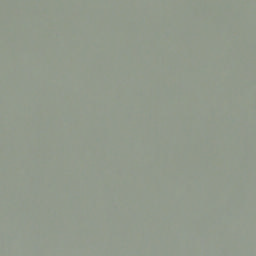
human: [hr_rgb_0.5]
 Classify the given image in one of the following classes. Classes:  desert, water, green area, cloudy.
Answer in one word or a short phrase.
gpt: cloudy